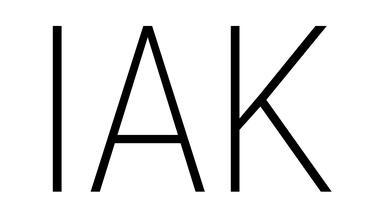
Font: Roboto_Condensed_ExtraLight